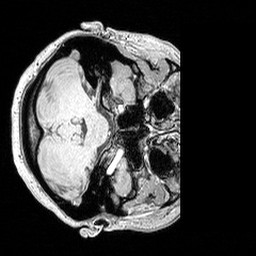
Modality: MP2RAGE
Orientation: axial
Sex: female
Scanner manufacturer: siemens
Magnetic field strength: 3 T
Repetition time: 5 s
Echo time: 0.00292 s